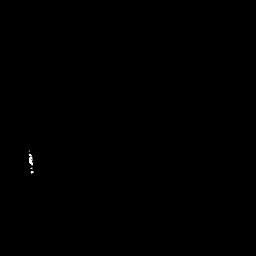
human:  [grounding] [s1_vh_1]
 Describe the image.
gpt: In the satellite image, there is  <ref>1 small ship </ref> <box>[[9, 58, 14, 69, 0]]</box> located at left.